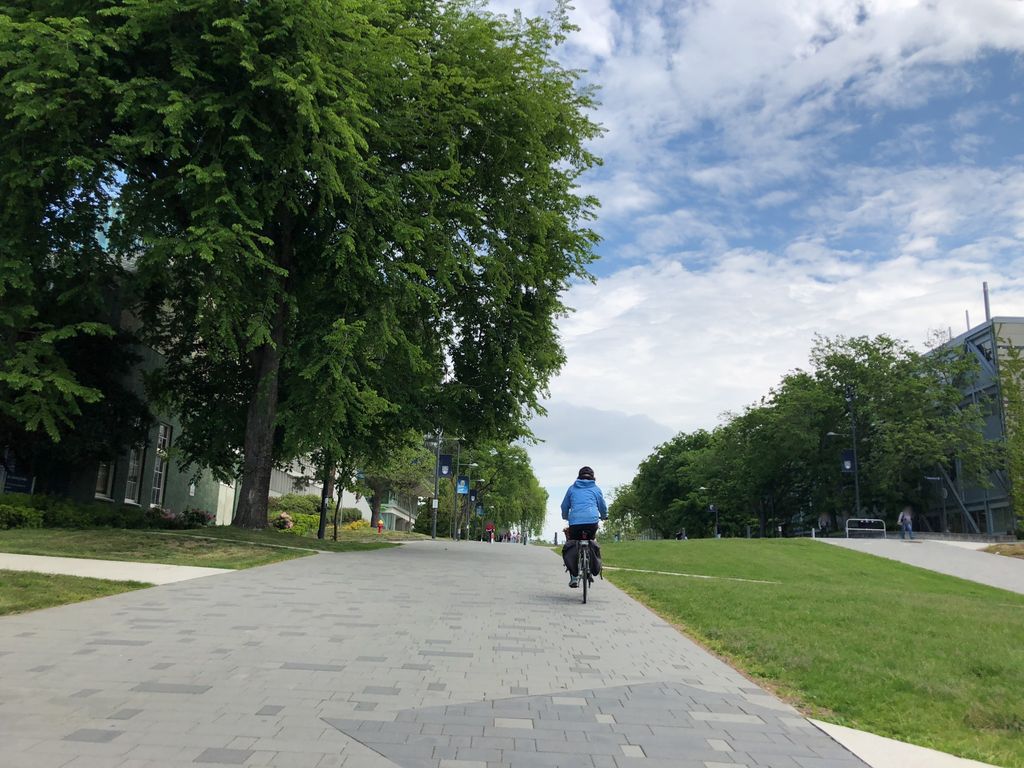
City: vancouver